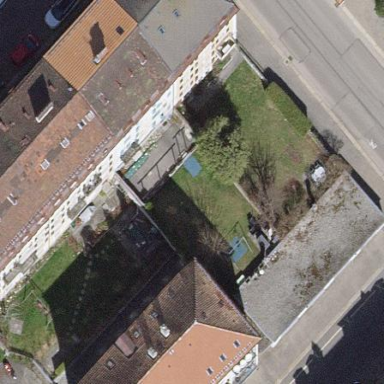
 designed for leisure activities on land."